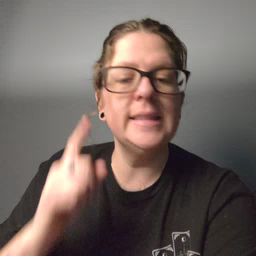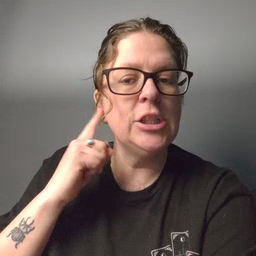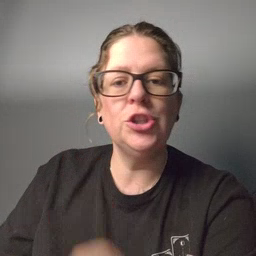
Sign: ear